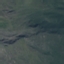
Label: HerbaceousVegetation